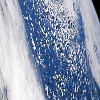
Label: cloud